Question: First some backstory on this problem. In my current project I'm trying to create a Mandelbrot calculator which is optimized by using a FPGA. At this point I have attempted to establish a bridge between the nios processor and the FPGA (sadly with no luck what so ever).
I'm trying to understand the communication between the nios and the FPGA (which runs VHDL) using the Avalon bus. I've been using VHDL for over 15 weeks now and started the past 5 weeks on the nios 2 processor. Now the thing I want to accomplish is the following:

So I want to create a setup on which I can test sending two times a 64 bit value, remember this value in VHDL and them try reading it so it gets back on the Nios 2 processor (in C code).
Of course I did not put this question up here before trying to figure this out myself. This is the work I have done until now.
On the nios I have created a simple setup in the main which writes two 64 bit values to the FPGA, then retrieves them and show the output on the red and green leds, btw: I run this on a Altera DE2 board. The C code looks like this
'''
int main (void)
{
//Reset the green and red leds to off
IOWR(REDLEDS_BASE, 0, 0x0);
IOWR(GREENLEDS_BASE, 0, 0x0);
//Write the 64 bit x coordinate
IOWR(MANDELBROT_CORE_BASE, 0x0, 0xAAAAAAAA);
IOWR(MANDELBROT_CORE_BASE, 0x4, 0xAAAAAAAA);
//Write the 64 bit y coordinate
IOWR(MANDELBROT_CORE_BASE, 0x8, 0xEEEEEEEE);
IOWR(MANDELBROT_CORE_BASE, 0x12, 0xEEEEEEEE);
//Read the 64 bit x coordinate
double x = IORD(MANDELBROT_CORE_BASE, 0);
//Read the 64 bit y coordinate
double y = IORD(MANDELBROT_CORE_BASE, 8);
//Write the values to the leds
IOWR(REDLEDS_BASE, 0, x);
IOWR(GREENLEDS_BASE, 0, y);
while(bRunning == true)
{
}
return 1;
}
'''
I'm aware of the fact that this code may be incorrect due the fact that IQRD can only retrieve a 32 bit value. But I am unable to find a solution to reading a 64 bit address all at once. I got most of the techniques on how to do this from <URL>. So I do not know if this is correct.
Secondly there is the FPGA side written in VHDL. This component is a 64 bit component which is connected in QSYS with the avalon bus of the nios. The component that should handle the incoming and outgoing requests is the avalon_mandelbrot component (given below).
'''
entity avalon_mandelbrot is
port (
avs_s0_read : in std_logic := '0'; -- s0.read
avs_s0_readdata : out std_logic_vector(63 downto 0); -- readdata
avs_s0_write : in std_logic := '0'; -- write
avs_s0_writedata : in std_logic_vector(63 downto 0) := (others => '0'); -- writedata
avs_s0_waitrequest : out std_logic; -- waitrequest
avs_s0_address : in std_logic_vector(7 downto 0) := (others => '0'); -- address
avs_s0_byteenable : in std_logic_vector(7 downto 0) ; -- byte enable
clk : in std_logic := '0'; -- clock
reset : in std_logic := '0'; -- reset
);
end entity avalon_mandelbrot;
architecture rtl of avalon_mandelbrot is
begin
process(clk)
variable data_in : std_logic_vector(63 downto 0):= (others => '0');
variable data_temp_x : std_logic_vector(63 downto 0):= (others => '0');
variable data_temp_y : std_logic_vector(63 downto 0):= (others => '0');
begin
if rising_edge(clk) then
if avs_s0_write = '1' then
if avs_s0_byteenable(0) = '1' then
data_in(7 downto 0) := avs_s0_writedata(7 downto 0);
end if;
if avs_s0_byteenable(1) = '1' then
data_in(15 downto 8) := avs_s0_writedata(15 downto 8);
end if;
if avs_s0_byteenable(2) = '1' then
data_in(23 downto 16) := avs_s0_writedata(23 downto 16);
end if;
if avs_s0_byteenable(3) = '1' then
data_in(31 downto 24) := avs_s0_writedata(31 downto 24);
end if;
if avs_s0_byteenable(4) = '1' then
data_in(39 downto 32) := avs_s0_writedata(39 downto 32);
end if;
if avs_s0_byteenable(5) = '1' then
data_in(47 downto 40) := avs_s0_writedata(47 downto 40);
end if;
if avs_s0_byteenable(6) = '1' then
data_in(55 downto 48) := avs_s0_writedata(55 downto 48);
end if;
if avs_s0_byteenable(7) = '1' then
data_in(63 downto 56) := avs_s0_writedata(63 downto 56);
end if;
end if;
--Master wants to write to slave
if avs_s0_write = '1' then
case avs_s0_address is
when "<PHONE>" => -- ADDR 0
data_temp_x(31 downto 0) := data_in(31 downto 0);
when "<PHONE>" => -- ADDR 4
data_temp_x(63 downto 32) := data_in(63 downto 32);
when "<PHONE>" => -- ADDR 8
data_temp_y(31 downto 0) := data_in(31 downto 0);
when "<PHONE>" => -- ADDR 12
data_temp_y(63 downto 32) := data_in(63 downto 32);
end case;
end if;
--Master wants to read from slave
if avs_s0_read = '1' then
case avs_s0_address is
when "<PHONE>" =>
avs_s0_readdata <= data_temp_x;
when "<PHONE>" =>
avs_s0_readdata <= data_temp_y;
when others =>
avs_s0_readdata <= (others => '0');
end case;
end if;
end if;
end process;
end architecture rtl;
'''
It seems logic to me that this setup should work, but when I try to test the whole thing it does not seem to function as it should. Clearly I'm doing something wrong here, maybe that someone with a bit more experience can take a look at it. Hopefully someone will be able to help me with this soon.
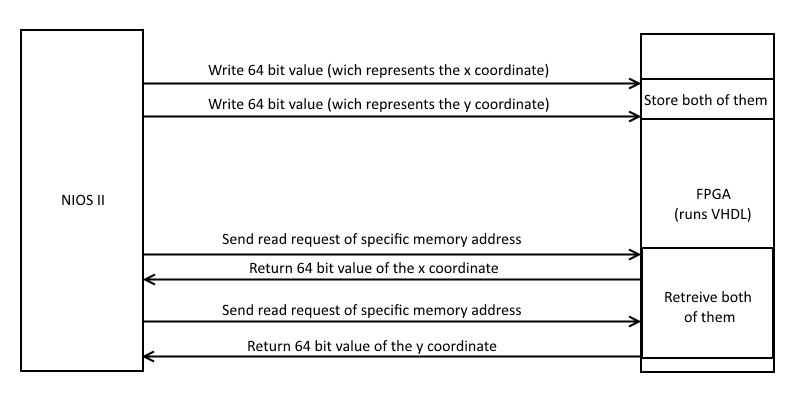
Answer: I have not worked much with communication with a NIOS specifically, but I have worked with Altera's Avalon bus interface.
If you have not already done so, I would read their reference material. <URL>
Particularly section 3.5.1 that gives an example of a typical transfer.
In your example, you did not specify that you are using fixed wait state times for this particular Avalon interface. I'm not sure if that's configurable on the NIOS, but typically fixed wait states is not the default operation of an Avalon bus. Meaning that you need to use the 'avs_s0_waitrequest' signal to signal to the master (NIOS) when a read/write is complete. This port is unconnected in your design.
In your case, it may be as simple as connecting 'avs_s0_waitrequest' to 'avs_s0_write' during a write operation, and 'avs_s0_read' during a read as your read latency is 1.